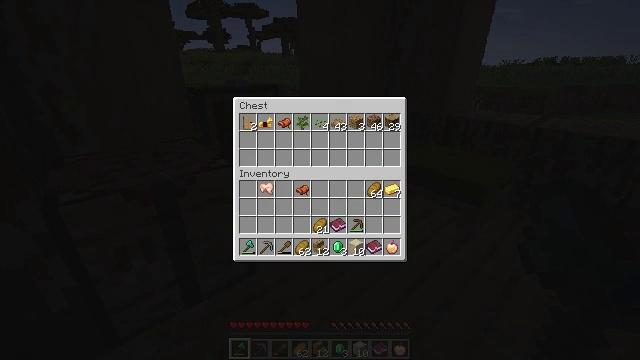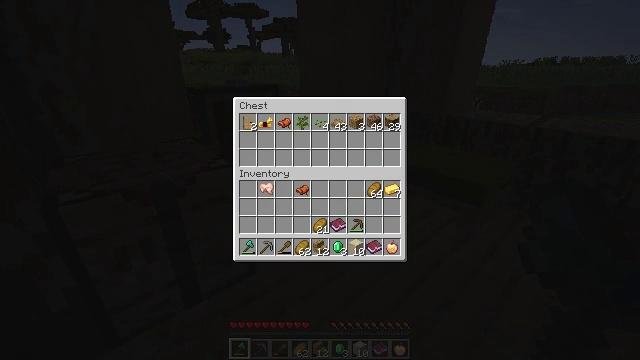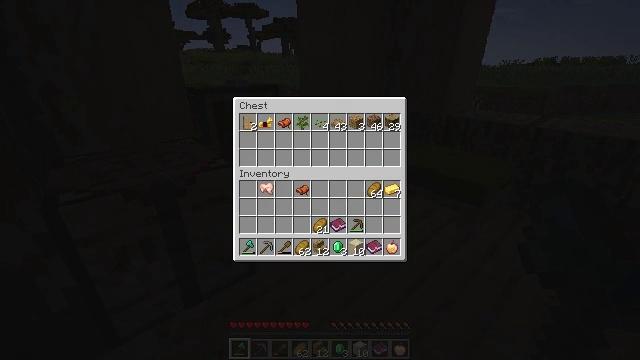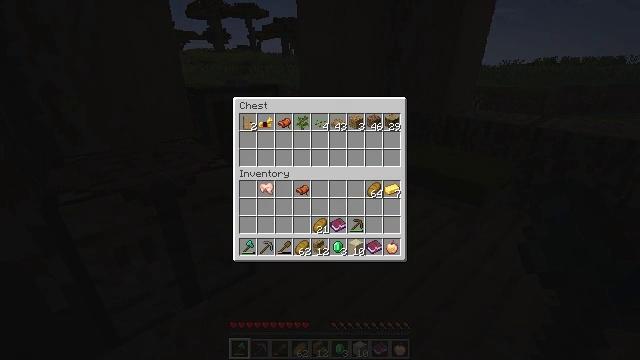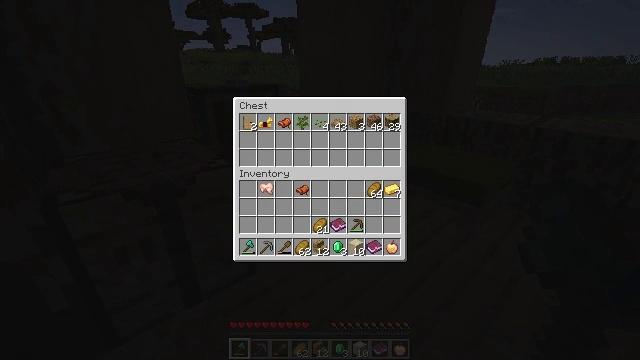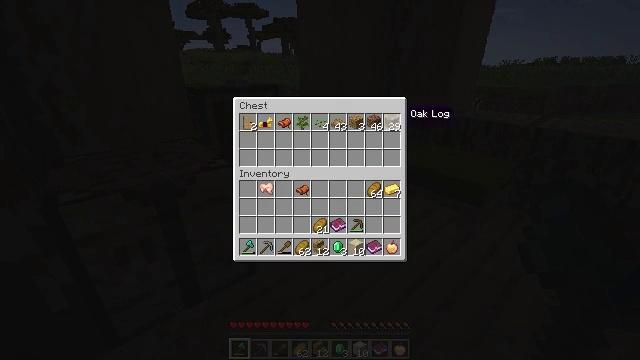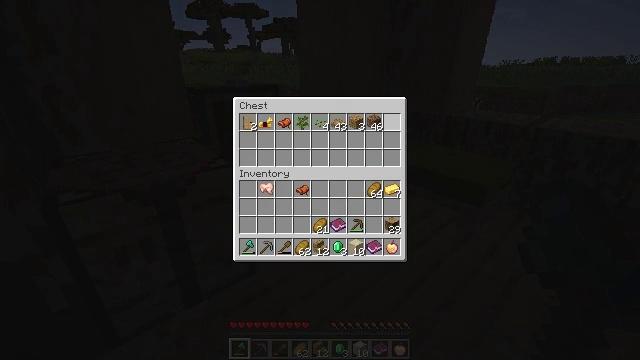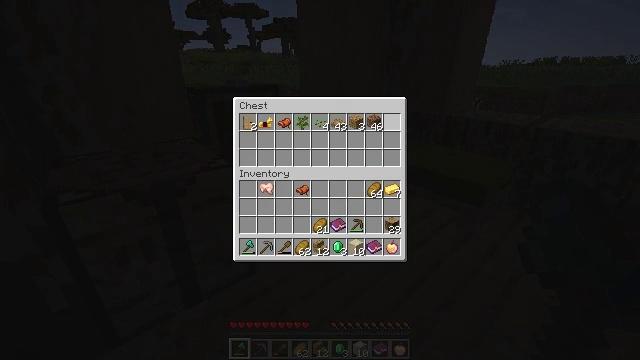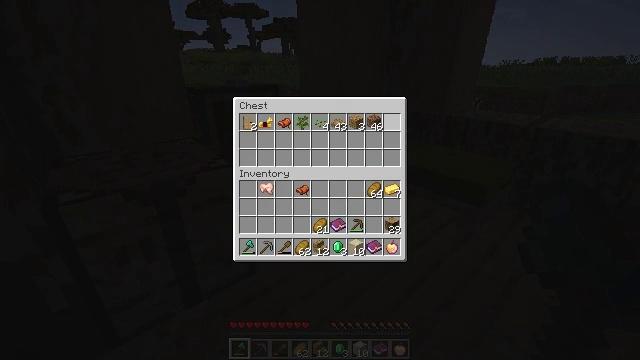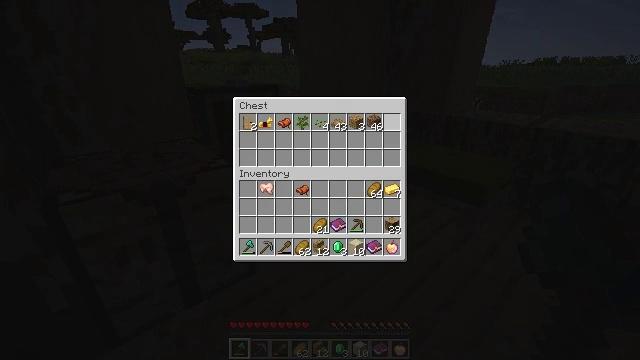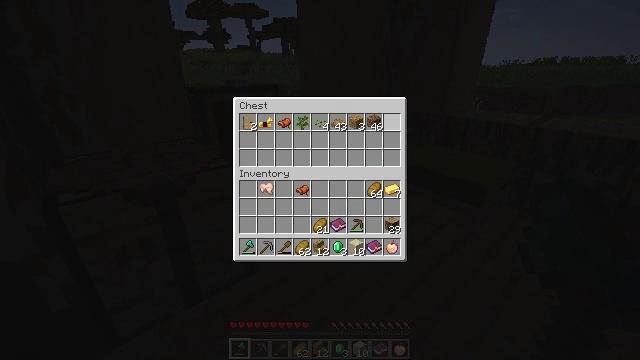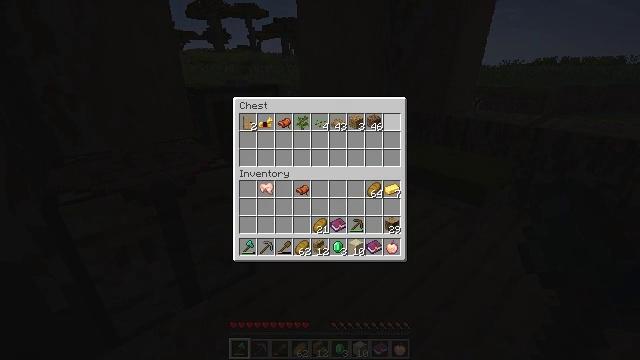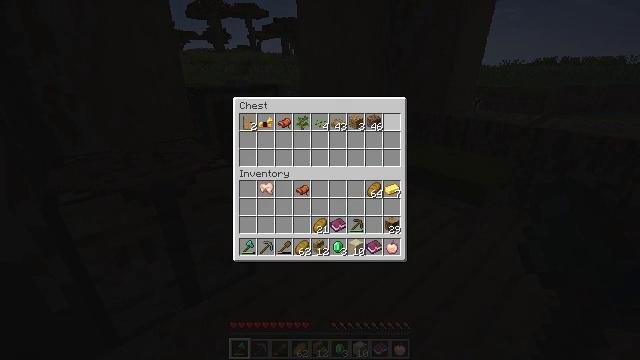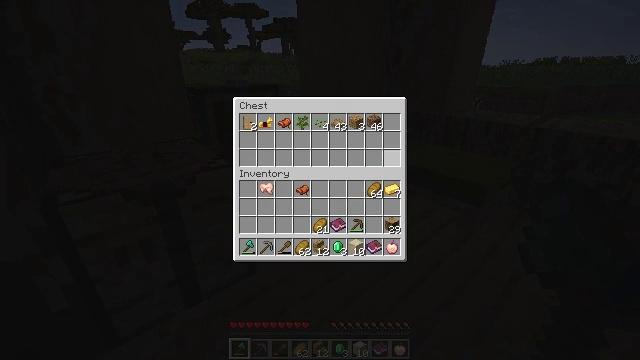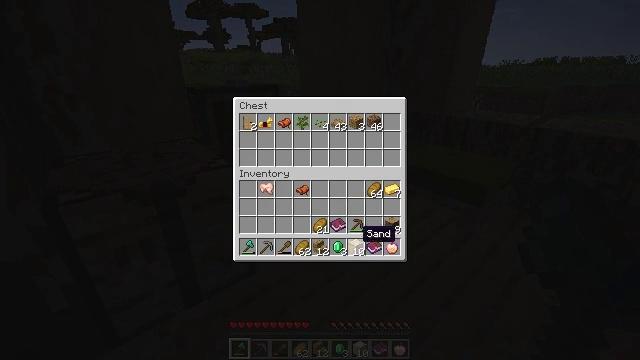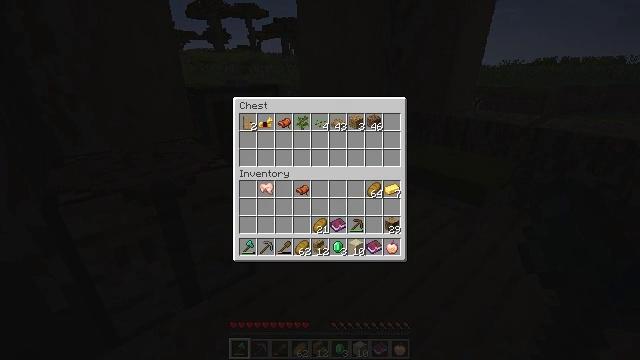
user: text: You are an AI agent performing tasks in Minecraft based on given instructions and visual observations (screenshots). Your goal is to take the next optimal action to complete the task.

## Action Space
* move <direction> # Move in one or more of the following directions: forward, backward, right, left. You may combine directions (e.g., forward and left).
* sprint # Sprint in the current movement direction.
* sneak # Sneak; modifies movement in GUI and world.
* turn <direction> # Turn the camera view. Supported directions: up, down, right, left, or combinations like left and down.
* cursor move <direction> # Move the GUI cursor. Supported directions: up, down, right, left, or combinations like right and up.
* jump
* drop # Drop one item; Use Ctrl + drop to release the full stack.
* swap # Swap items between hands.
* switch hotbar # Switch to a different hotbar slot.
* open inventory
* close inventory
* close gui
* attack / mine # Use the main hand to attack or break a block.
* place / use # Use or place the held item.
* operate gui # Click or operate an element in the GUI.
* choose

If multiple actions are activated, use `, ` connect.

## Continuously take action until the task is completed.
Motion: motion action
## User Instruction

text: Craft golden leggings.
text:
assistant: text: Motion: sneak
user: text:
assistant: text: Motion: sneak
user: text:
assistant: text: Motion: sneak
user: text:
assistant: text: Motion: sneak, cursor move up
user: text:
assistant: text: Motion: sneak
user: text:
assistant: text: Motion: sneak, operate gui
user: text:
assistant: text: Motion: sneak, operate gui
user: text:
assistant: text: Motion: sneak, operate gui
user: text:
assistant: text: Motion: sneak
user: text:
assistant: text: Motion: sneak
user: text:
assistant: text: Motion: sneak
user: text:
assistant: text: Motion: sneak
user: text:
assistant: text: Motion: sneak, cursor move left and down
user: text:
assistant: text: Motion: sneak, cursor move left and down
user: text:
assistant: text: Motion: sneak, cursor move left and down
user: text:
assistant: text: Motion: sneak
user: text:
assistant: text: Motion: sneak
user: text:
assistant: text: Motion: sneak, cursor move up
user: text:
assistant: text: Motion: sneak, cursor move up
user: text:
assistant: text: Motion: sneak
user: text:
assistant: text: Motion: sneak
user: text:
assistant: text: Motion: sneak
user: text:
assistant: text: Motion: sneak
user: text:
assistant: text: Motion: sneak
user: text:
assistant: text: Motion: sneak
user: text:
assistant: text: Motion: sneak
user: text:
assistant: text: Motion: sneak
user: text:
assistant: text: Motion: sneak, operate gui
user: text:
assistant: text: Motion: sneak, operate gui
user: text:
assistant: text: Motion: sneak, cursor move right and down